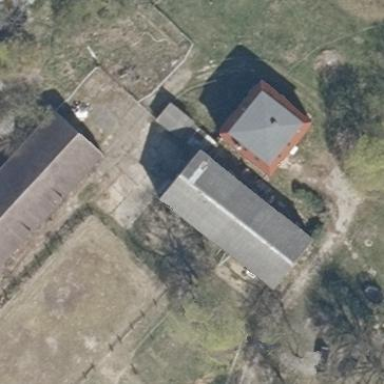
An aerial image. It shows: Stable.